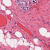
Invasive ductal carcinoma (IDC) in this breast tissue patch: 0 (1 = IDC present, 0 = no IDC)